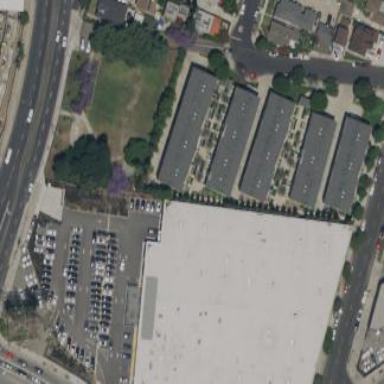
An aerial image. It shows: Warehouse.